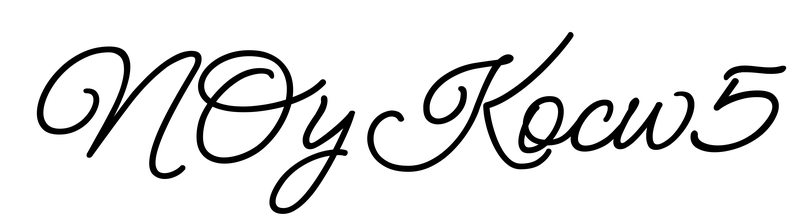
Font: MeowScript-Regular